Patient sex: F
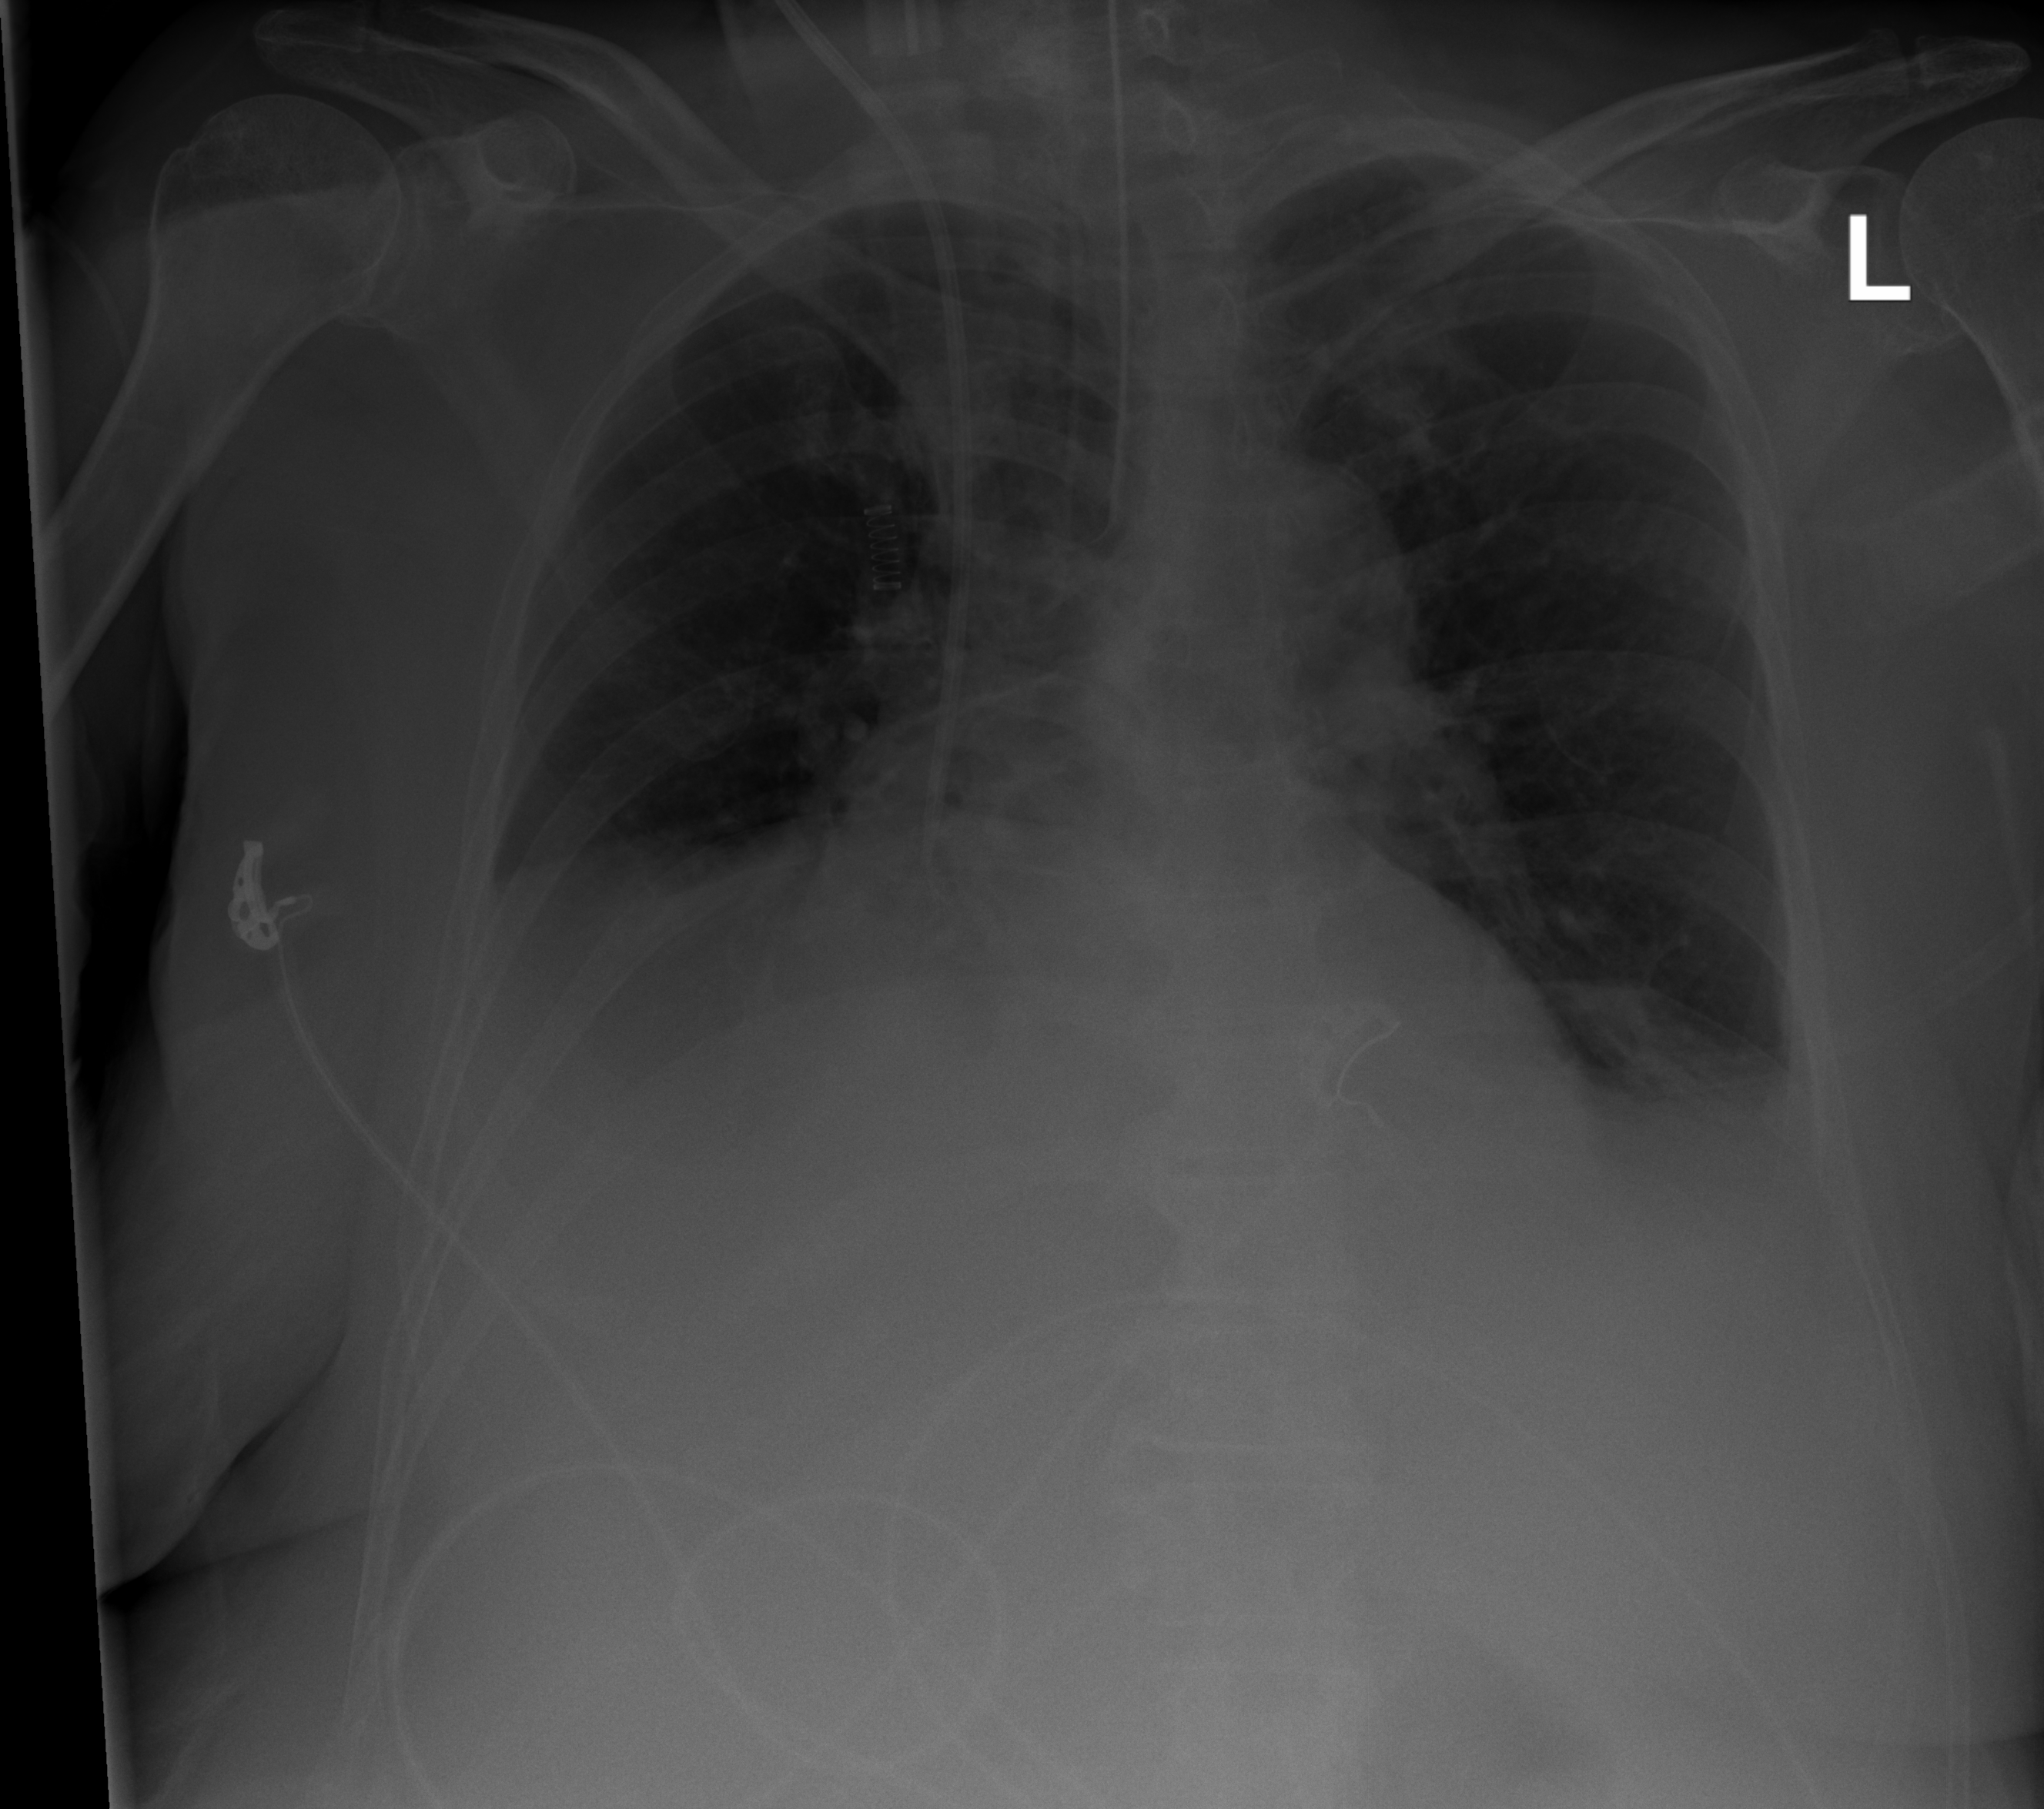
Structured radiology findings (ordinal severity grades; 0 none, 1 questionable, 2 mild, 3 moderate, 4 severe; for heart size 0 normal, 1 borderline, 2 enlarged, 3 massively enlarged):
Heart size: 1
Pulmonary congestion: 2
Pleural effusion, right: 3
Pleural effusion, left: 2
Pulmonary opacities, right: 0
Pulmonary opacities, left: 2
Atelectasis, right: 2
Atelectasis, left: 2